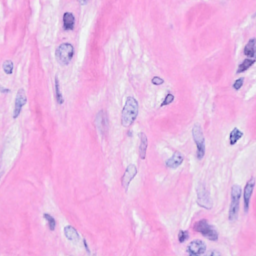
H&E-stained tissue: Breast